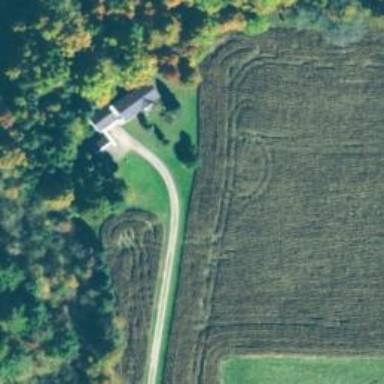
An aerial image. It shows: Driveway leading to service road.